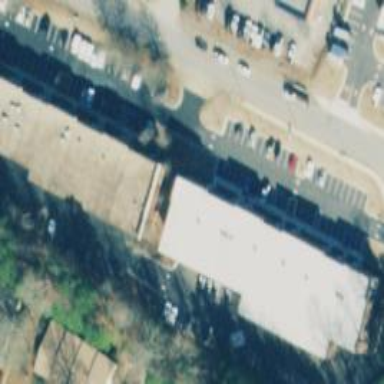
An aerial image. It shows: Commercial building.